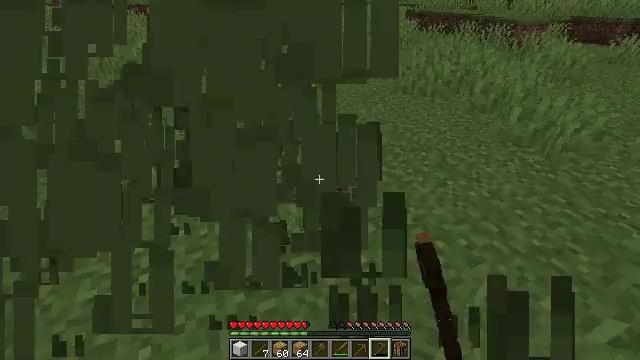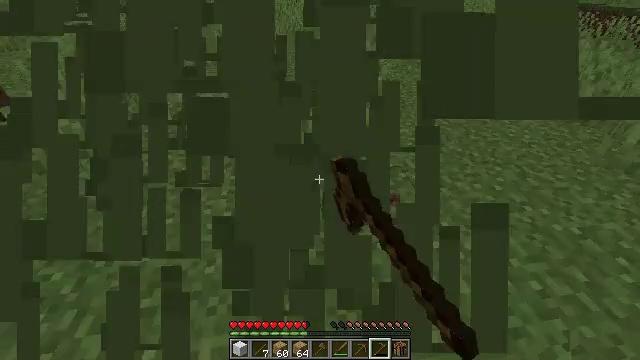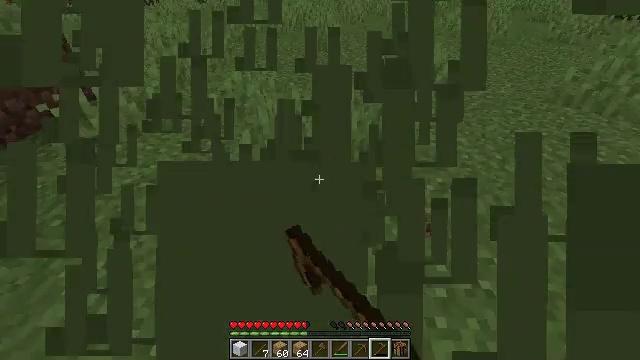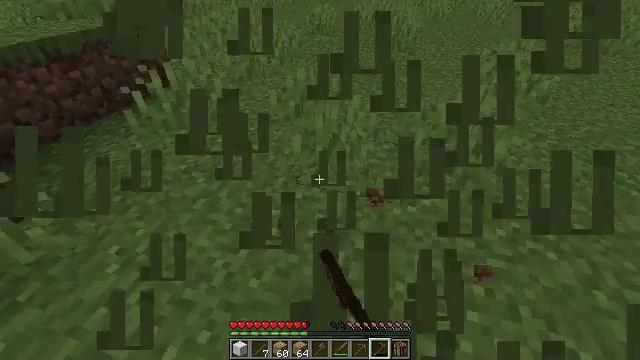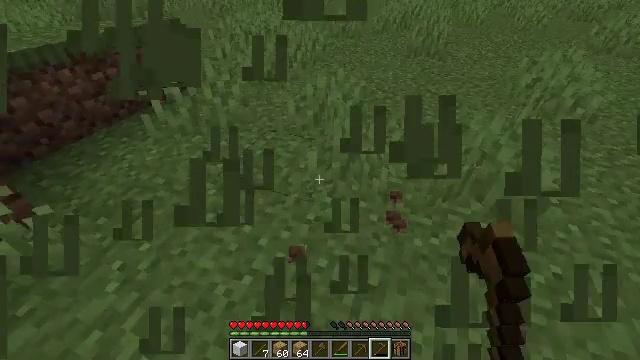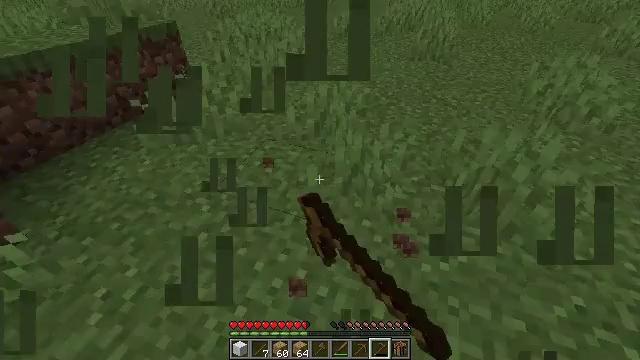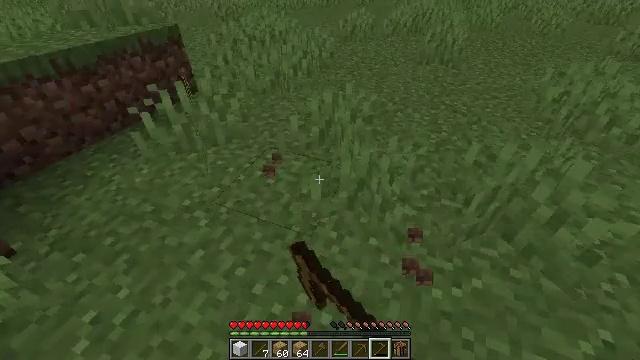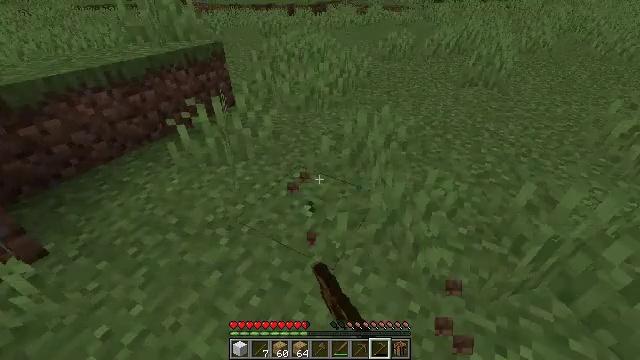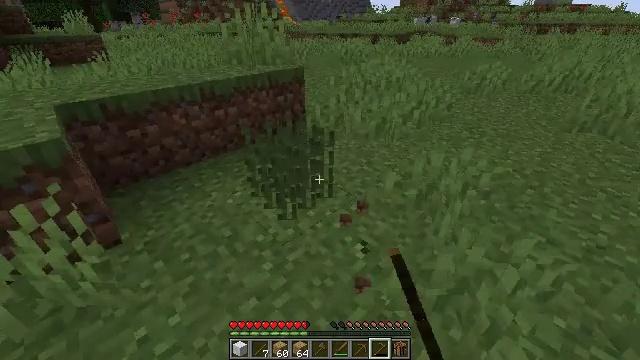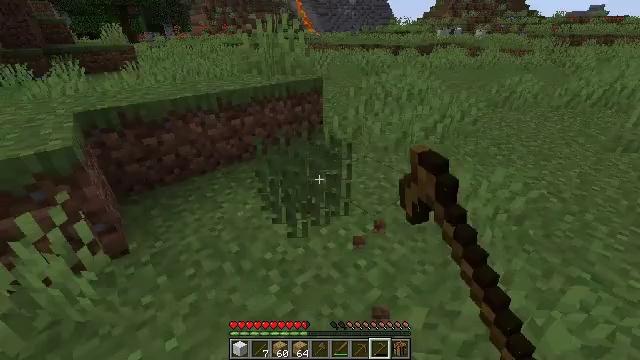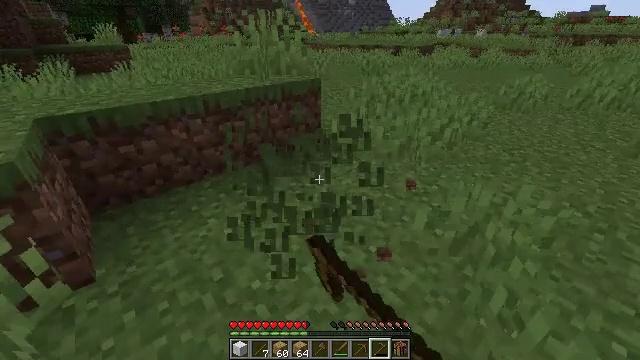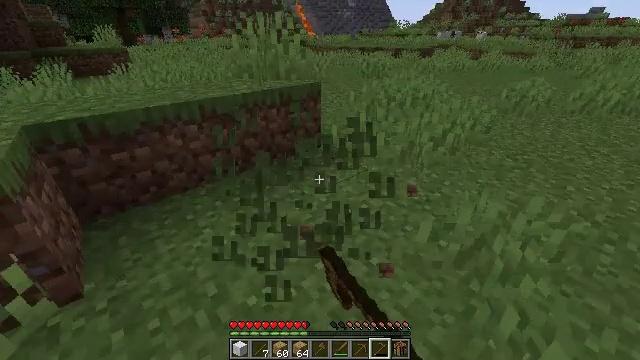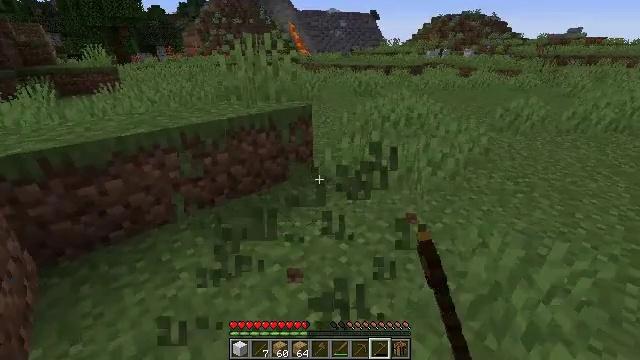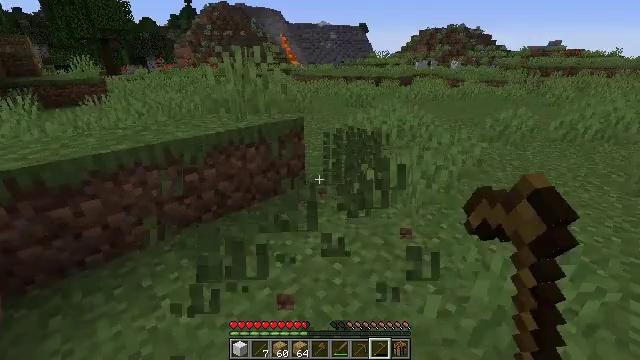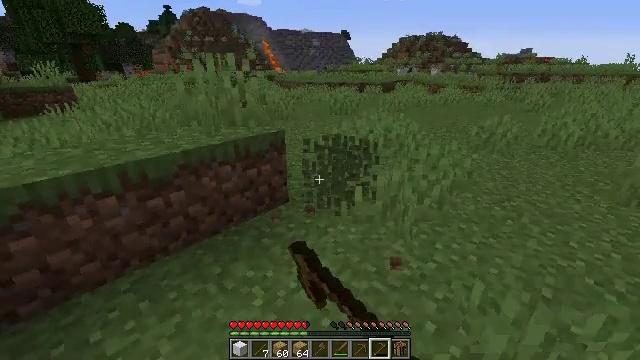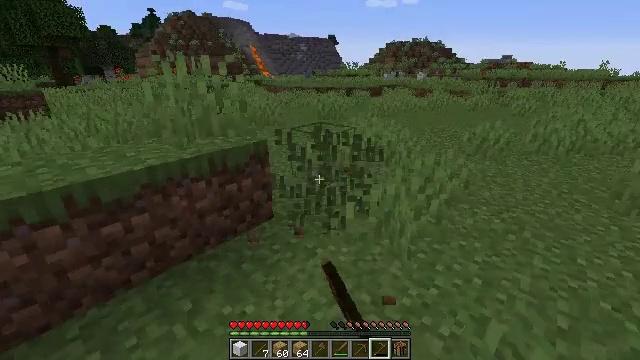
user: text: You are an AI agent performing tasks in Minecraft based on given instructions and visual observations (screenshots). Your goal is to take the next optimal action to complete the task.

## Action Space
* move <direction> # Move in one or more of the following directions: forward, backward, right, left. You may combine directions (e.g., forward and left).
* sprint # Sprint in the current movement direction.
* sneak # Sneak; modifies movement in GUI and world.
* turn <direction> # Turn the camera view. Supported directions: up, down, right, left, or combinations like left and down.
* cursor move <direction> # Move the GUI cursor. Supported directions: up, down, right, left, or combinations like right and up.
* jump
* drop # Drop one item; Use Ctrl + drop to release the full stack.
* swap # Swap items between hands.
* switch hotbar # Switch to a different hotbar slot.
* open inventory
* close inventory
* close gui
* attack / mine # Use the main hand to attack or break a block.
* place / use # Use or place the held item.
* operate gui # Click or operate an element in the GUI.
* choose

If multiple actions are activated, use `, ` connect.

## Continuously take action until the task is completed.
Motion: motion action
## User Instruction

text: Break the grass block.
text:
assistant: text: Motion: move forward, turn left and down, attack / mine
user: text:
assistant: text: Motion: move forward, turn left and down, attack / mine
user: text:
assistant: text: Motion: move forward, turn left, attack / mine
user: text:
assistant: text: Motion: move forward, turn left, attack / mine
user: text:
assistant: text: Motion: move forward, attack / mine
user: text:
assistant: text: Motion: move forward, turn left, attack / mine
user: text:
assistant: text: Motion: move forward, turn left and up, attack / mine
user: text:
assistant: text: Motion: move forward, turn left and up, attack / mine
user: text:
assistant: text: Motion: move forward, turn left and up, attack / mine
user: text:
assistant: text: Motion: move forward, attack / mine
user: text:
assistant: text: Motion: move forward, attack / mine
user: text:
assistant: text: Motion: move forward, turn right and up, attack / mine
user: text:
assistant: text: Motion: move forward, turn right and up, attack / mine
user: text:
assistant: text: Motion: move forward, turn right and up, attack / mine
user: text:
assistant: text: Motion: move forward, turn right, attack / mine
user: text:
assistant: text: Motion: move forward, turn right, attack / mine
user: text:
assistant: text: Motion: move forward, attack / mine
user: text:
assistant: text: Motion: move forward, attack / mine
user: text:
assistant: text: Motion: move forward, turn right and down, attack / mine
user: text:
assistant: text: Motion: move forward, turn right and down, attack / mine
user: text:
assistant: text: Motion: move forward, attack / mine
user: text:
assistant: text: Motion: move forward, attack / mine
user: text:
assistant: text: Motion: move forward, attack / mine
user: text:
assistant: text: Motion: move forward, turn right and down, attack / mine
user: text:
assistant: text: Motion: move forward, turn right and down, attack / mine
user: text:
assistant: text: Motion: move forward, turn right and down, attack / mine
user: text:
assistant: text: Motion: move forward, turn right and down, attack / mine
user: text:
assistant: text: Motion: move forward, turn right, attack / mine
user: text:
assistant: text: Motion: move forward, attack / mine
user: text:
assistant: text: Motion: move forward, attack / mine